Question: I have a file that's delimited by a special character (ctl-A, which has an ASCII code of 1, 0x01 in hex) that I'd like to import into an R dataframe. In 'vi' it looks like this:

How do I import this file?
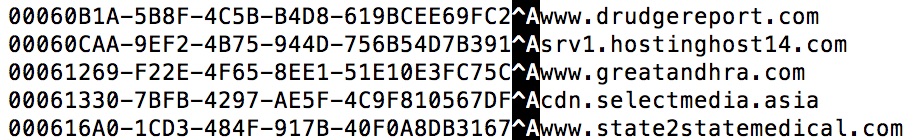
Answer: That character can be used in 'sep='
'''
> Lines <- "abcdef
ABCDEF"
> read.table(text = Lines, sep = "")
V1 V2
1 abc def
2 ABC DEF
'''